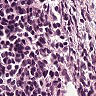
Metastatic tissue present: no